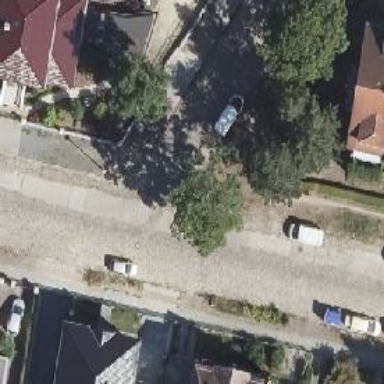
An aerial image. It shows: Residential road with sidewalks on both sides.